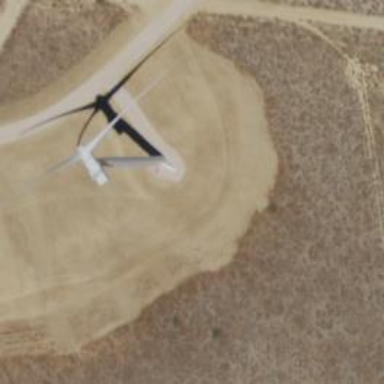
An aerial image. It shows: Wind generator powered by Vestas horizontal axis wind turbine.